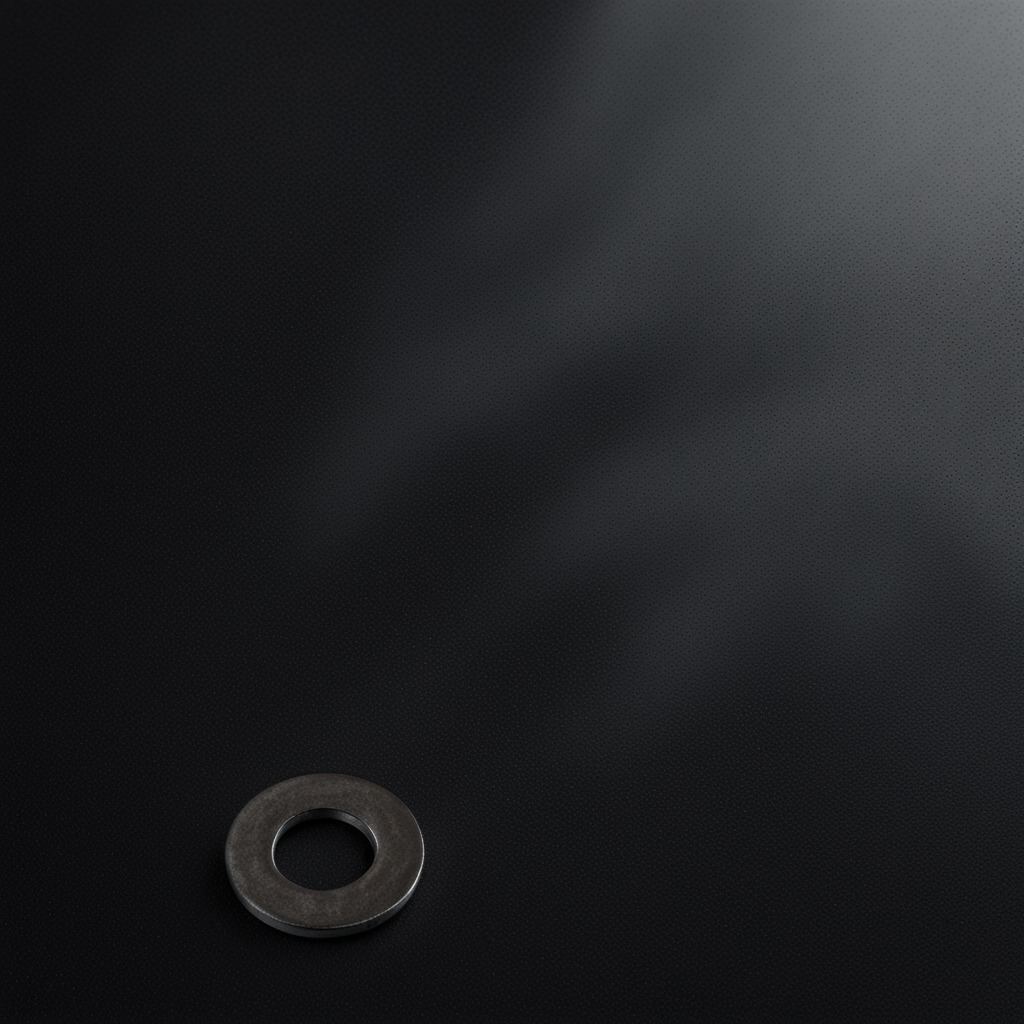
A flat metal washer is lying on the clean granite tabletop.